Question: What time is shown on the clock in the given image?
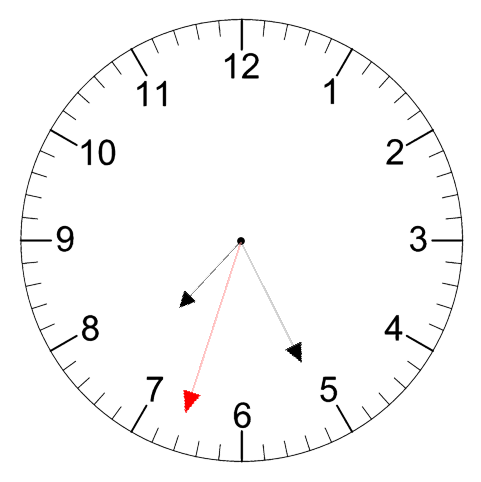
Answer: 07:25:33